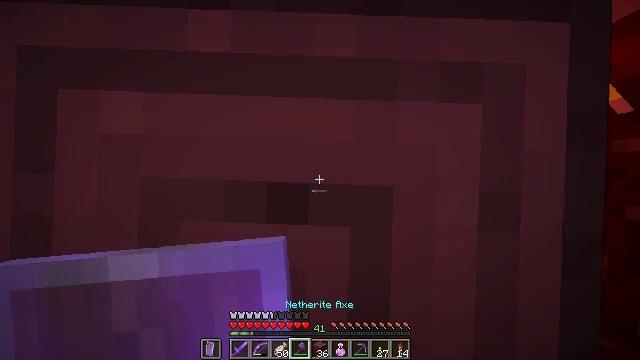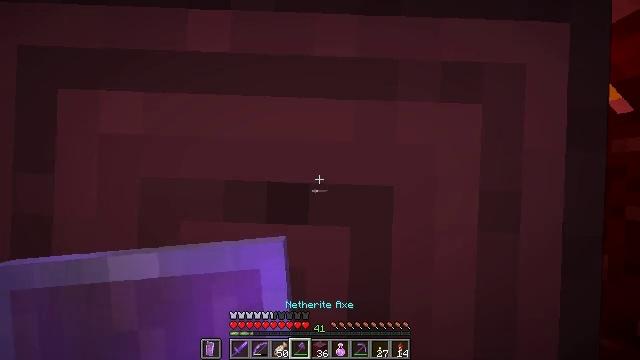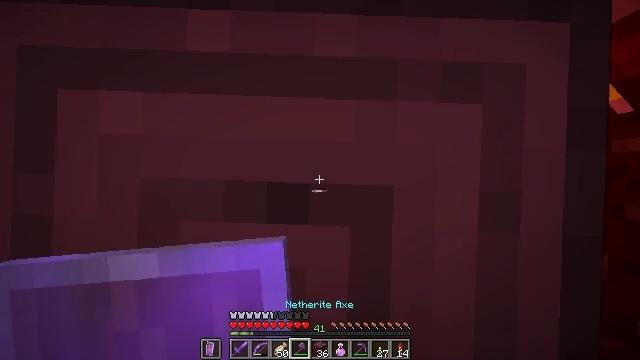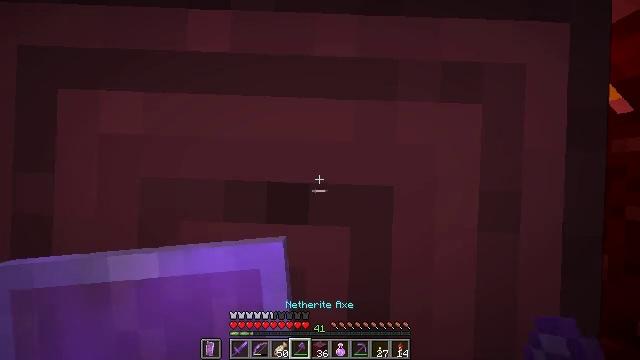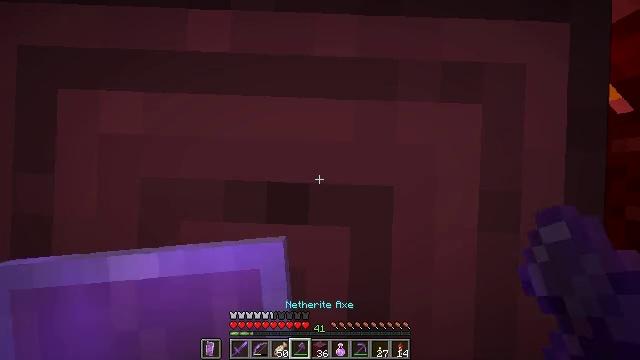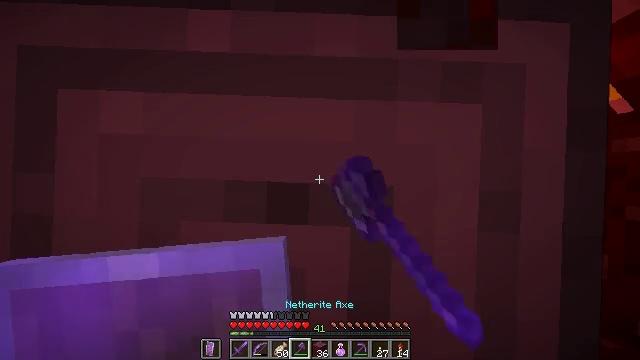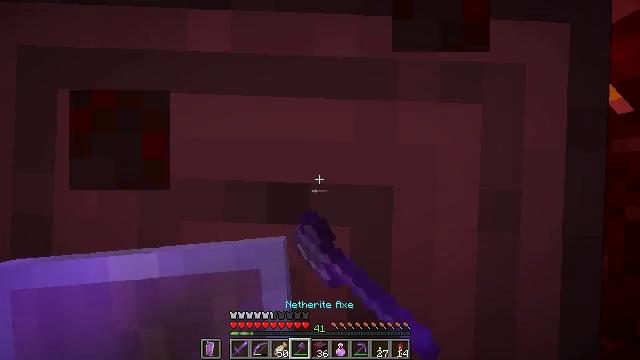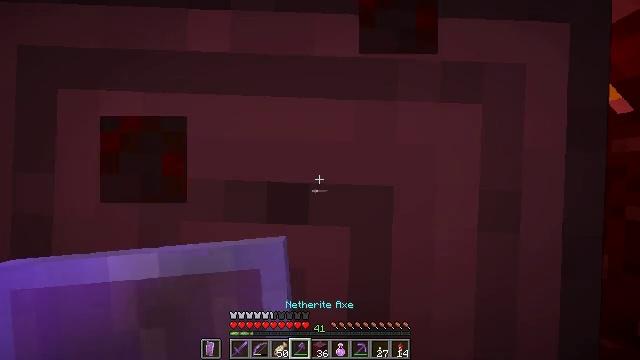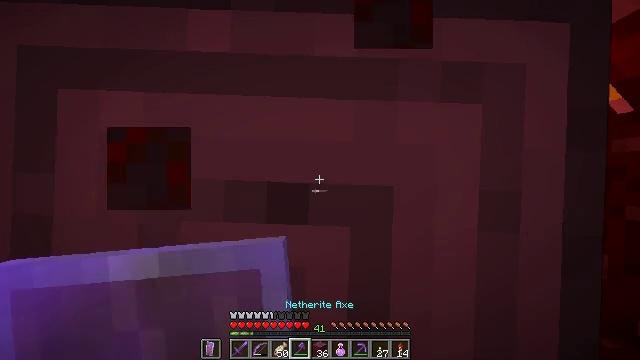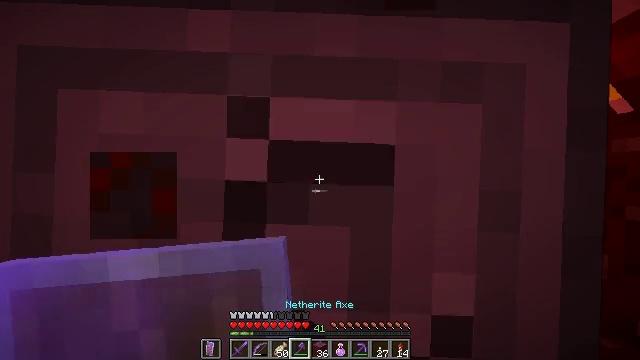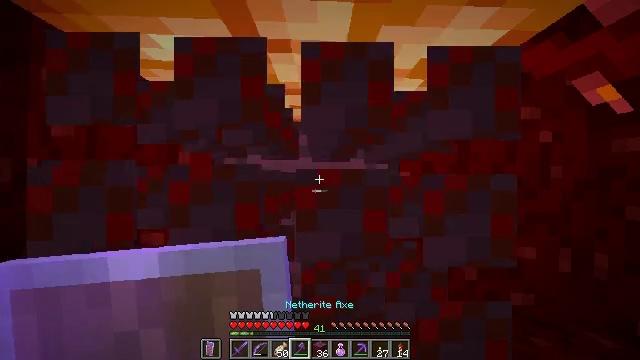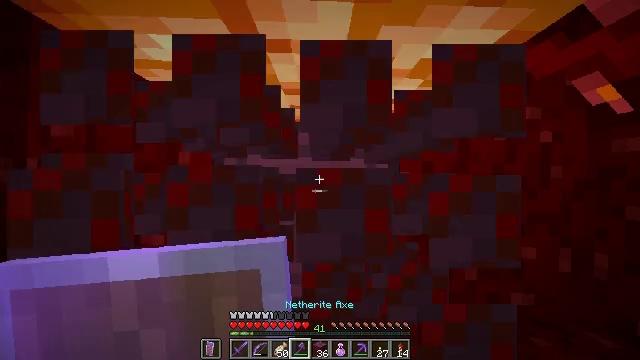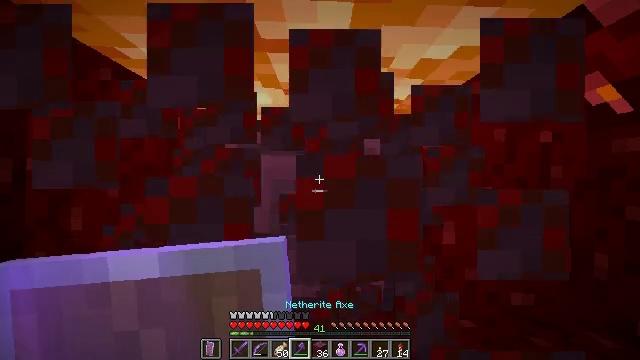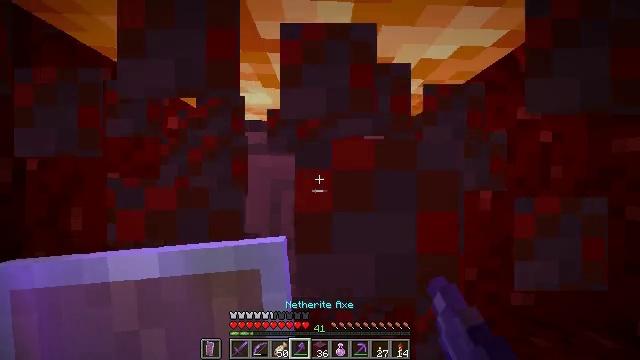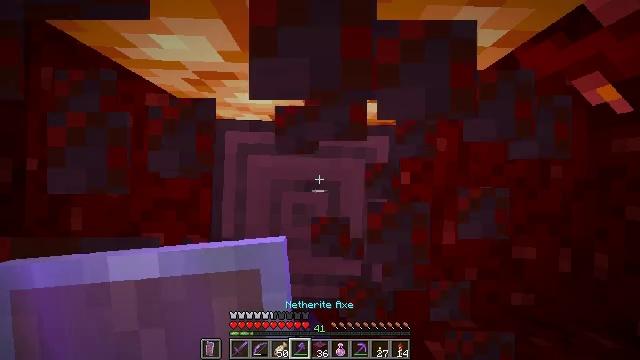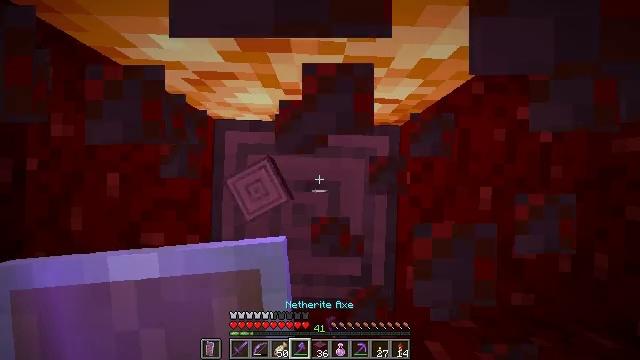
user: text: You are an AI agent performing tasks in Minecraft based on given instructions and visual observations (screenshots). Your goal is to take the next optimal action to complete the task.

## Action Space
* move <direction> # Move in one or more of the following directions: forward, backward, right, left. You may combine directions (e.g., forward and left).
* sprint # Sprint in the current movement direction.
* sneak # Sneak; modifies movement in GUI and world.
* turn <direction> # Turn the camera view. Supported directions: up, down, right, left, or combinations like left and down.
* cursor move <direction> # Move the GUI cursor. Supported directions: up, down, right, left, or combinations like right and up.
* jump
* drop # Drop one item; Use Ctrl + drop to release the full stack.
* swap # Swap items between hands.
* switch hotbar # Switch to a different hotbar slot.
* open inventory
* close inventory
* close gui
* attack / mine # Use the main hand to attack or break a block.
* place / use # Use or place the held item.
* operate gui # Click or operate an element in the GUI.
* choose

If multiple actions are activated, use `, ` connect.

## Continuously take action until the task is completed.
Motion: motion action
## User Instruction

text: Chop crimson stem from the tree.
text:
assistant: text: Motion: no_op
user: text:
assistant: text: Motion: no_op
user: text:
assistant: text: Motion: no_op
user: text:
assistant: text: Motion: attack / mine
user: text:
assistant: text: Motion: attack / mine
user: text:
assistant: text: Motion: attack / mine
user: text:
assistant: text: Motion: attack / mine
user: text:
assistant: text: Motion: attack / mine
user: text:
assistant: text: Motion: attack / mine
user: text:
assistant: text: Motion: attack / mine
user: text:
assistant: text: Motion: attack / mine
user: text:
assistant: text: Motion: attack / mine
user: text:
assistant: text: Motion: no_op
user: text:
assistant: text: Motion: no_op
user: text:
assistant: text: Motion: no_op
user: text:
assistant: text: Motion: no_op
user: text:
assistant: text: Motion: no_op
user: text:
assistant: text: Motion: no_op
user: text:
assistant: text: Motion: no_op
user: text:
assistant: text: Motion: no_op
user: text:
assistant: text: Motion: attack / mine
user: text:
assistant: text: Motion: attack / mine
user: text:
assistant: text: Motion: attack / mine
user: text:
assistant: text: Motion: attack / mine
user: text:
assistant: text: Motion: attack / mine
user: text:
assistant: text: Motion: attack / mine
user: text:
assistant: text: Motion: attack / mine
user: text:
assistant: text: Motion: attack / mine
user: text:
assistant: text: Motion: attack / mine
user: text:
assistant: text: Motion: attack / mine